Question: Ok, I have HTML setup like so:
'''
<div class="bullet">
<div style="float: left; padding-right: 1em;">
<img src="images/ofn_bullet.png" alt="OFN" style="max-width: 100%; border: none;" />
</div>
<div style="float: left;">
Cooperative Business Assistance Corporation<br />Camden, NJ
</div>
<br class="clear" />
</div>
'''
There are a ton of these, listed on this page here: <URL>, but I couldn't figure out how to get the image to resize as the page was resized, so I scrapped that attempt, and went with the following attempt above. But am now having other issues. Basically, both of these 'div' tags have a 'float: left' style which should work, however if you look at the pic below... doesn't work right when sizing it down:

Honestly, I don't know what to do, and I don't want to use a table. But I do need to align the text next to it so that it is in the middle of the image, if possible. Like the 2 lines should be 'vertically aligned' in the 'middle' 'vertical-align: middle', if possible. In any case, I need the text to stay on the right-hand side of the image at all times, even when the browser is resized down! Here is the CSS for what is being used:
'''
.clear
{
clear: both;
}
div.bullet
{
display: block;
width: 100%;
text-align: left;
}
'''
I'm wondering if there is a better setup solution for the Co-Hosts column, than what I am using. Keep in mind that the page needs to resize down (text and all) for smaller screen resolutions and cell phones. Can't have a horizontal scrollbar either.
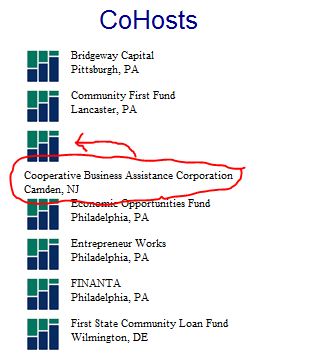
Answer: You could have the cohosts as an unordered list. You could then set the image as a background image for each list item.
'''
<ul class='cohosts'>
<li>The text</li>
<li>The text</li>
</ul>
'''
Then set the css to something like this
'''
.cohosts li {
padding-left: 20px; /* Whatever the with of the image */
background-image: url('images/ofn_bullet.png');
}
'''